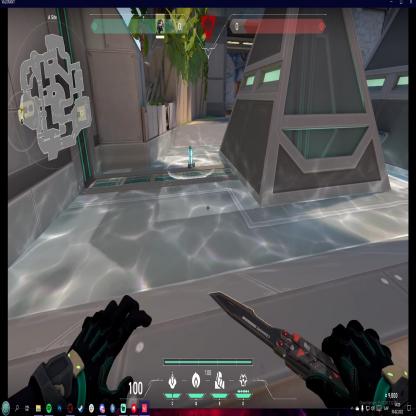
Label: planted spike